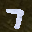
Label: 7